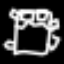
Label: bed